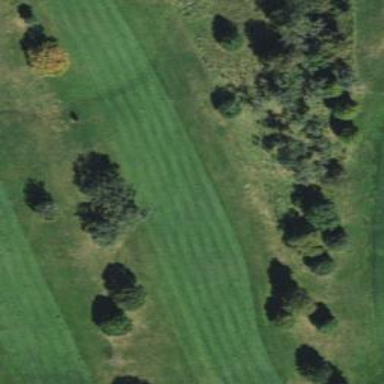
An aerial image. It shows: Scenic golf fairway.